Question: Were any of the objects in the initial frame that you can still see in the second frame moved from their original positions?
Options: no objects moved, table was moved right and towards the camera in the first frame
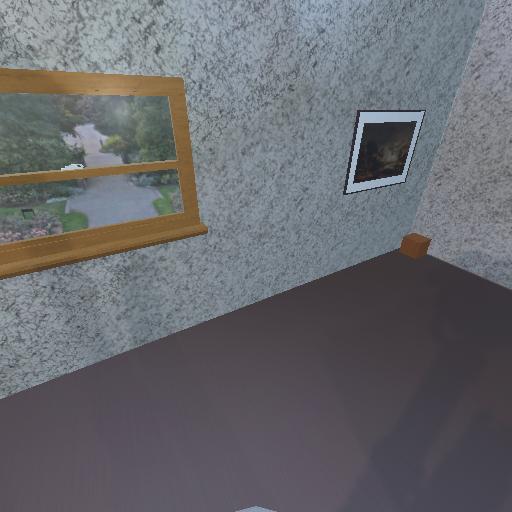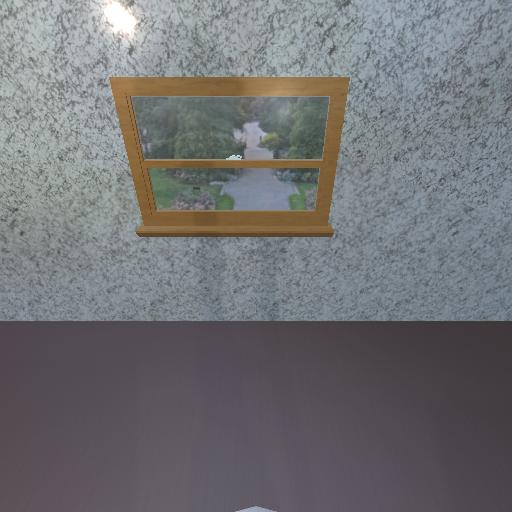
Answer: no objects moved